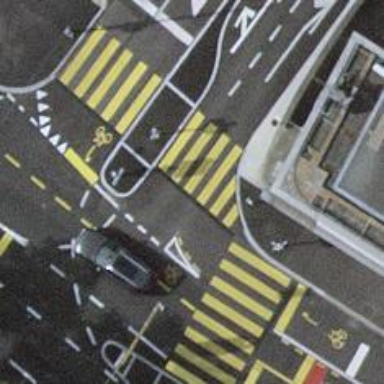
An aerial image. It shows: Asphalt footway with crossing controlled by traffic signals.